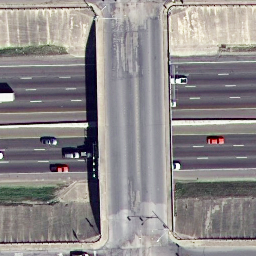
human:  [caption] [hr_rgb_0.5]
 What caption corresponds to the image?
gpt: An overpass with a road go across another roads vertically .

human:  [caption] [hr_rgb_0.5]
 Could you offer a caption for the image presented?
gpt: An overpass with a road go across another roads vertically with lawn surounded .

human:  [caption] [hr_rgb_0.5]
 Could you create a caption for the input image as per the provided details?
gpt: An overpass with a road go across another roads vertically with some cars on the roads .

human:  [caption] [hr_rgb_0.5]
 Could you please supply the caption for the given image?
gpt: A road go across another roads vertically with some cars on the roads .

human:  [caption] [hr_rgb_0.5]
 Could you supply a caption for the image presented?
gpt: A road go across another roads with lawn surounded .